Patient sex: F
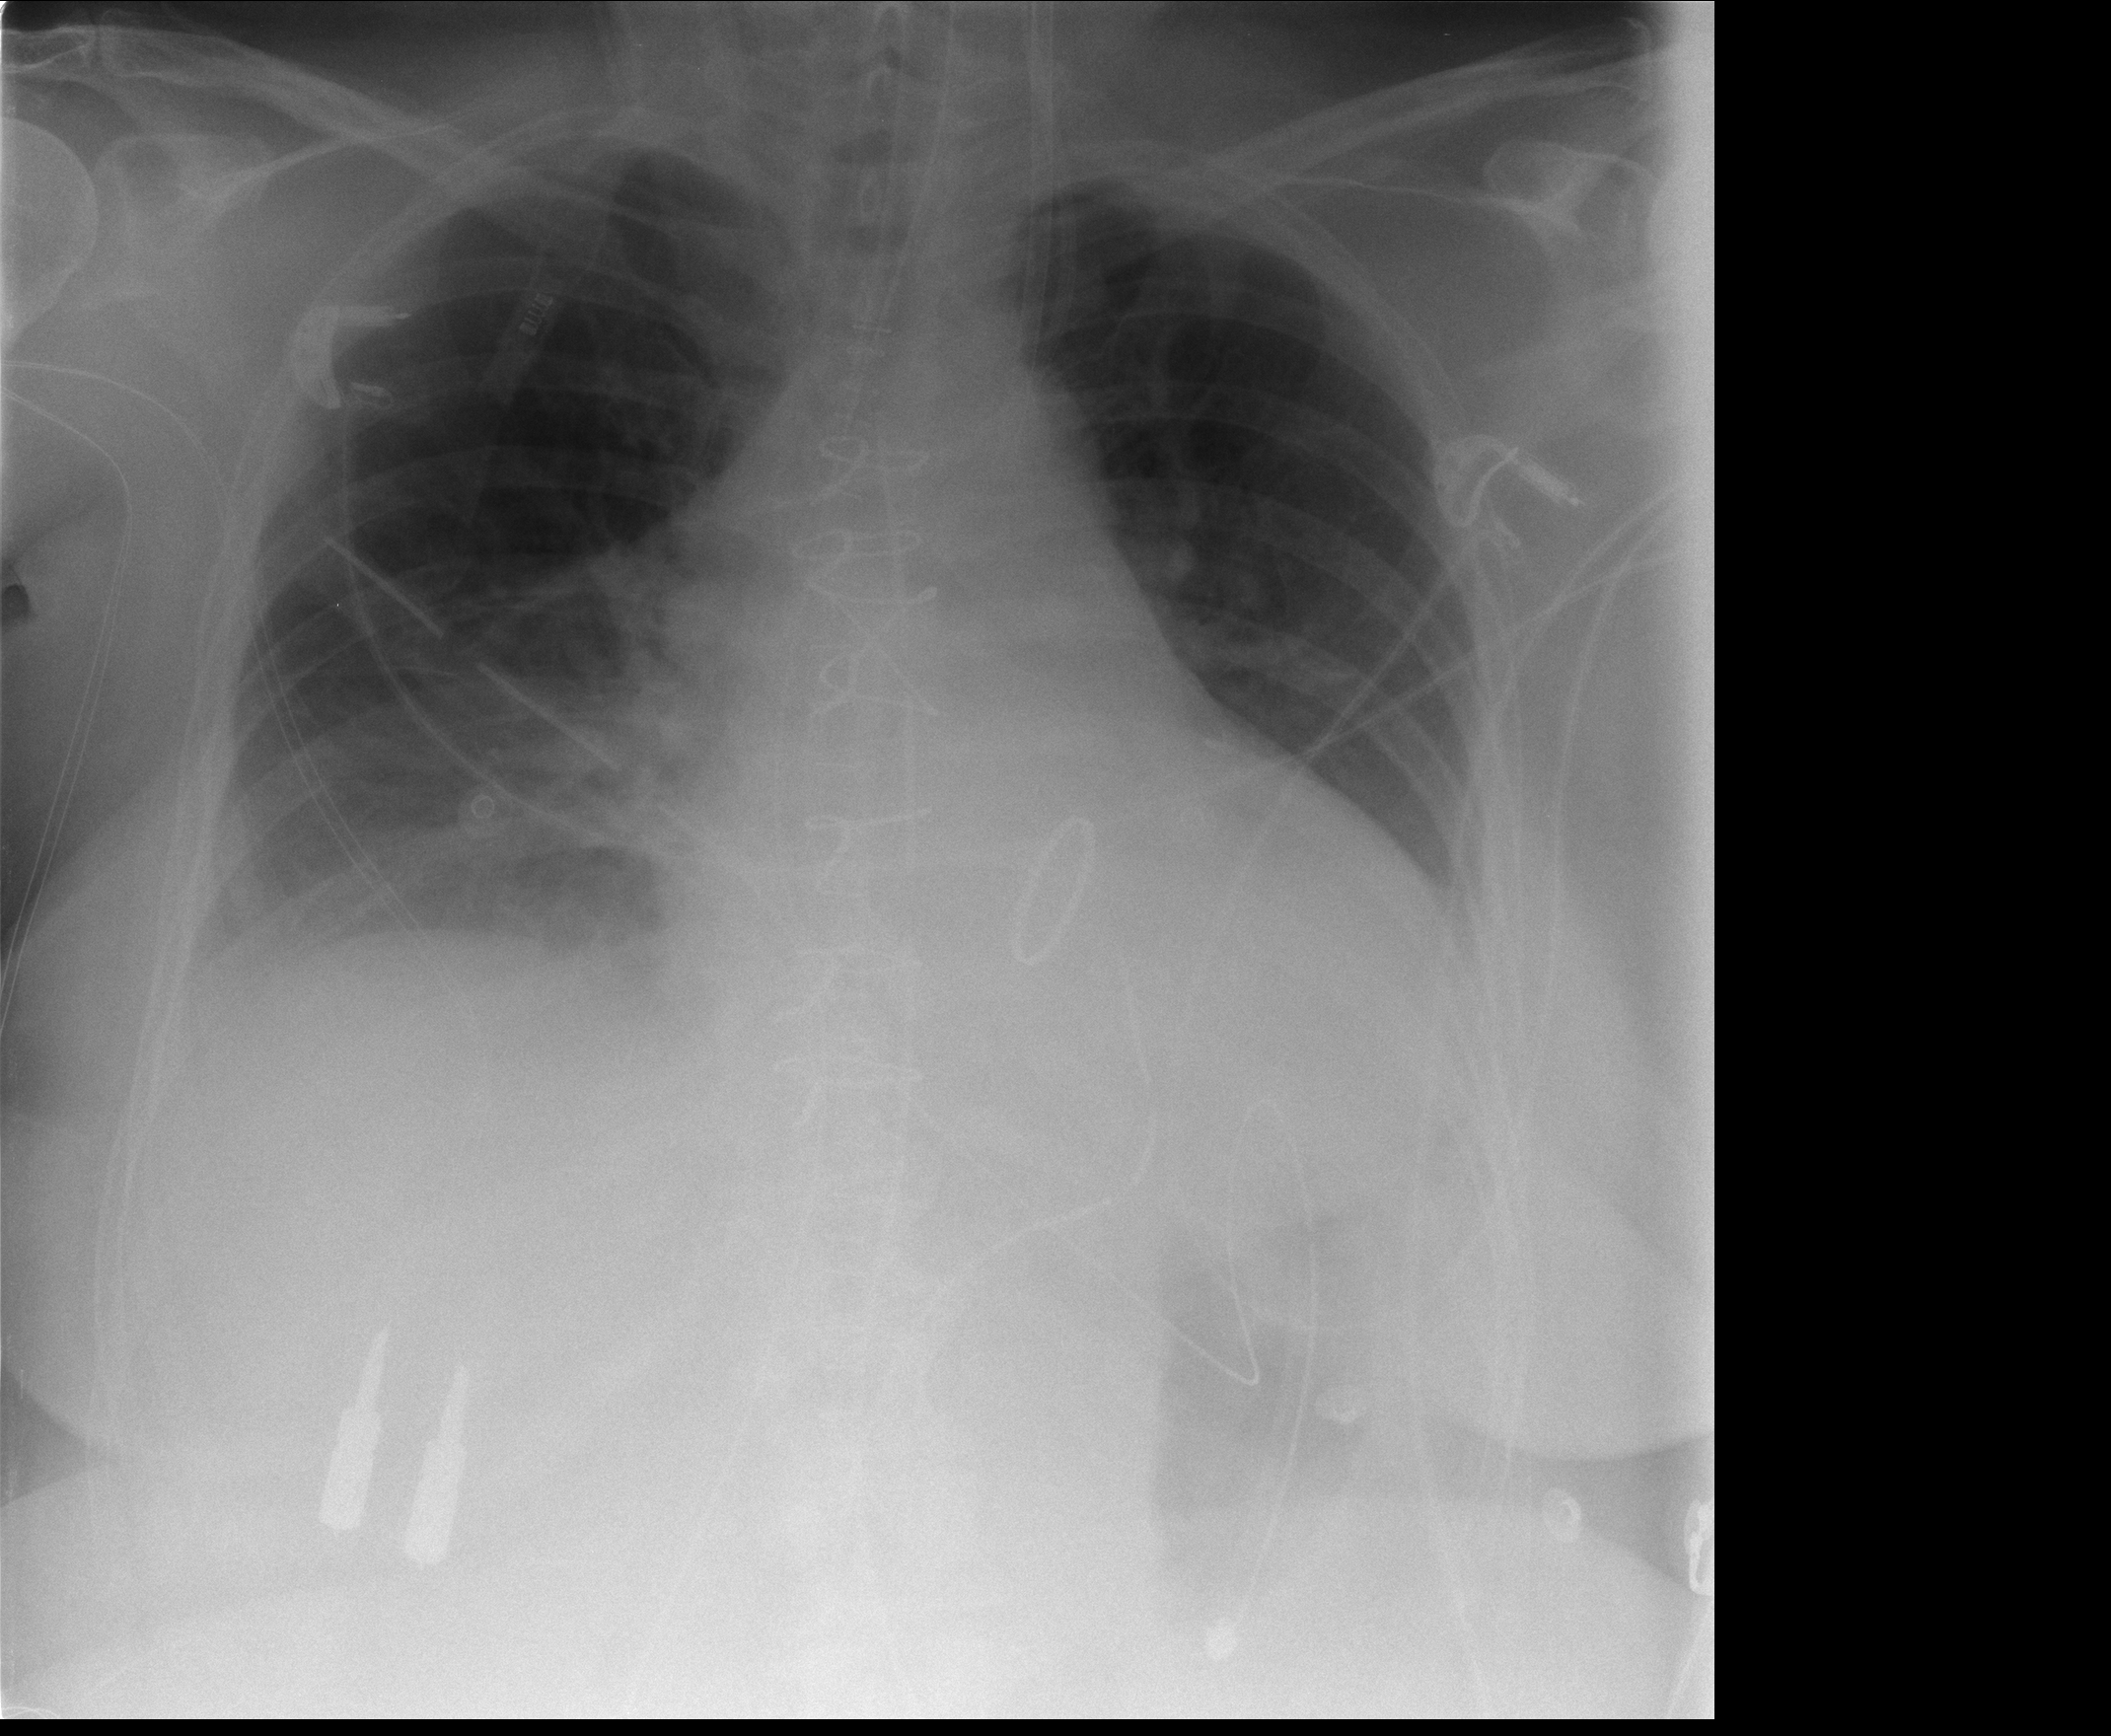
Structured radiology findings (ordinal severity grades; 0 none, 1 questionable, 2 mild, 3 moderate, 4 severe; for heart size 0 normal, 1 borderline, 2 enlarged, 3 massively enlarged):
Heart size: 1
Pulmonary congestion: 1
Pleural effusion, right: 2
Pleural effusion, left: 0
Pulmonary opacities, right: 0
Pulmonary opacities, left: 0
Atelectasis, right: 2
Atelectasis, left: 0